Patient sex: M
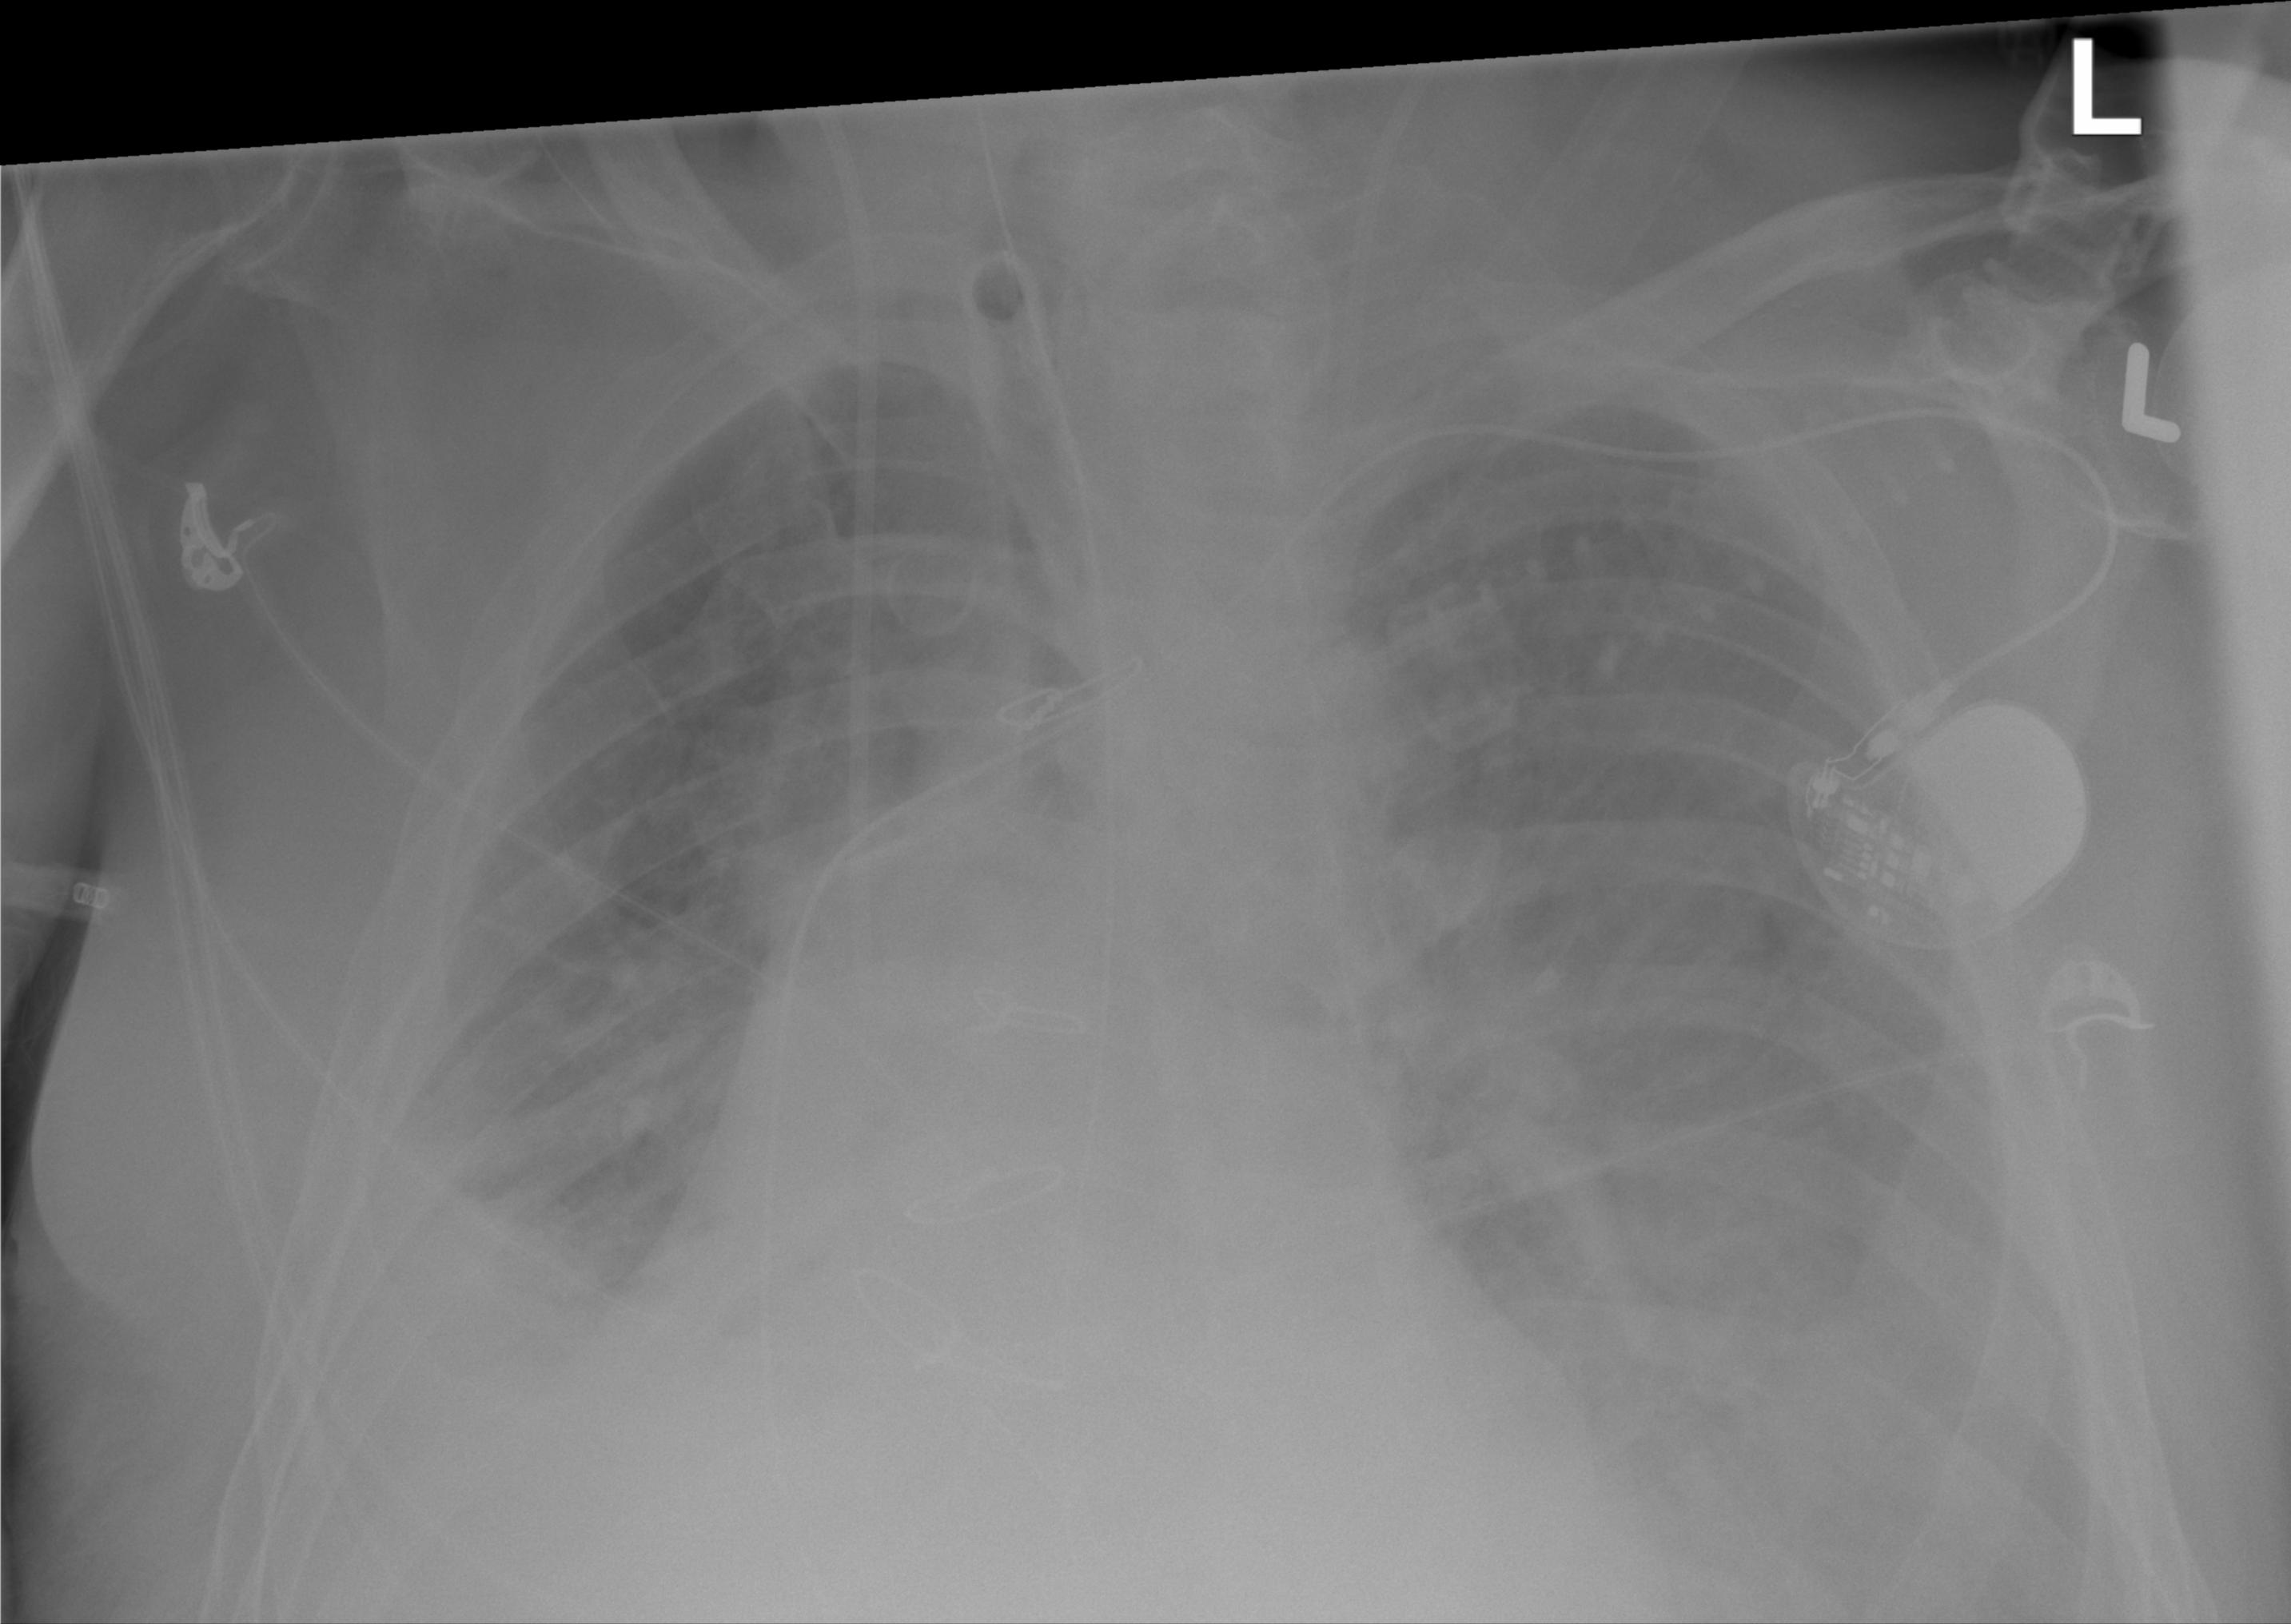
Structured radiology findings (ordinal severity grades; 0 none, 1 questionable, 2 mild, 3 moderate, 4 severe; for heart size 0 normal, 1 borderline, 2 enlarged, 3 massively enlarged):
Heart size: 2
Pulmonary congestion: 1
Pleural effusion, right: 2
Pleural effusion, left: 2
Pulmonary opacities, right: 0
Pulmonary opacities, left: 0
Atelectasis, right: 2
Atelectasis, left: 2